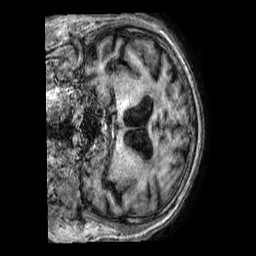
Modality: T1w
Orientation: coronal
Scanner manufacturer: philips
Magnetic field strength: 3 T
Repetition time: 0.006568 s
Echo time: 0.002952 s